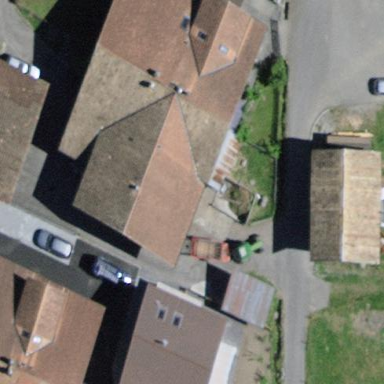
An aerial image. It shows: Farm building.